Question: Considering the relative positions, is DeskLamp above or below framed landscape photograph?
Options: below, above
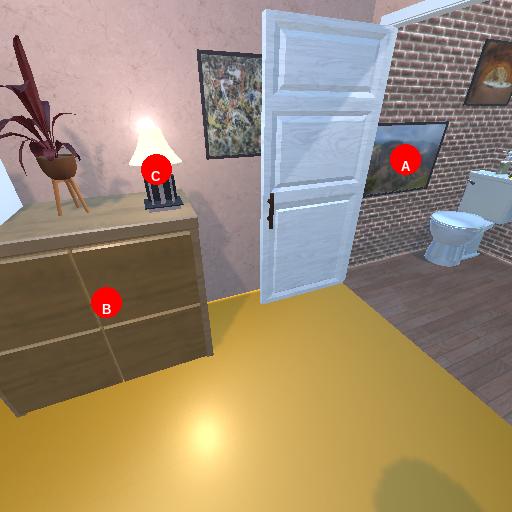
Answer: below